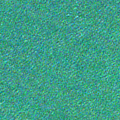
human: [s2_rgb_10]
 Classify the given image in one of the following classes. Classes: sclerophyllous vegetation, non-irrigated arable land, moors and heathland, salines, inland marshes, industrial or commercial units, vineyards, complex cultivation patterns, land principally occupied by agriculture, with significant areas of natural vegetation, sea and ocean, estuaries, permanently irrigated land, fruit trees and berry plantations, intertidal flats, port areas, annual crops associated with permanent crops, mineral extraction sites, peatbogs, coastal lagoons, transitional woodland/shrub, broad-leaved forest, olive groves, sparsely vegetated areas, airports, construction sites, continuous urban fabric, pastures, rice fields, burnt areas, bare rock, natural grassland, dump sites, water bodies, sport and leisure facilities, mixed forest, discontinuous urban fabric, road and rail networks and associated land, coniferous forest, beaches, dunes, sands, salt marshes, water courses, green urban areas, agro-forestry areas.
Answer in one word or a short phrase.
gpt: sea and ocean